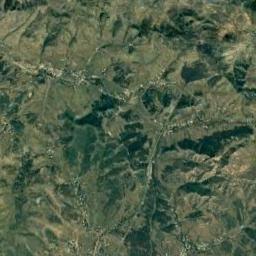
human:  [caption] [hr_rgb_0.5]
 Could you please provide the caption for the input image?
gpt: The mountain is full of green plants .

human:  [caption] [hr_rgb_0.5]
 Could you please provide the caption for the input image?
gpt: Seventy percent of the area on this mountain is covered by vegetation .

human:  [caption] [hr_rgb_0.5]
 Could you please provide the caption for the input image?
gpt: The mountain is covered with grass .

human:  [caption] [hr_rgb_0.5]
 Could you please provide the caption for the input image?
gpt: The folded mountain consists of some ridges and valleys and is covered with some vegetation .

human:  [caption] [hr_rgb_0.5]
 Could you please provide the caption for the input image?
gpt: There are some green ravines on the mountain .